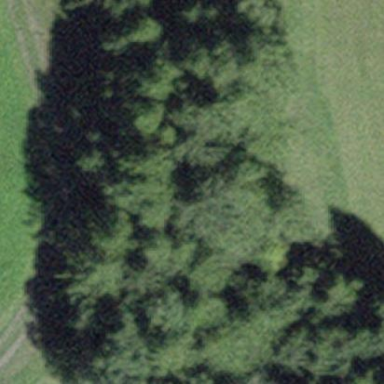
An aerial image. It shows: Forest area.